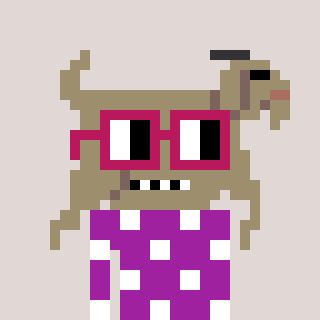
a pixel art character with square dark red glasses, a goat-shaped head and a magenta-colored body on a warm background